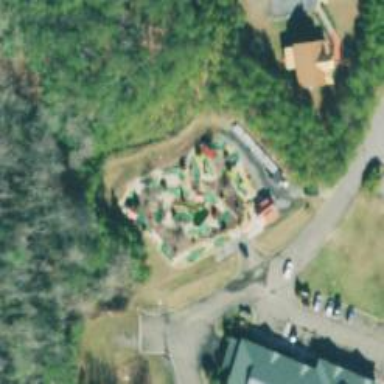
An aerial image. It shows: Miniature golf course.